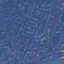
Land use / land cover class: Residential